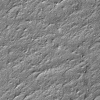
Atmospheric dust classification: not_dusty